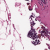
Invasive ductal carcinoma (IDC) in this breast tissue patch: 0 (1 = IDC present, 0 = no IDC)